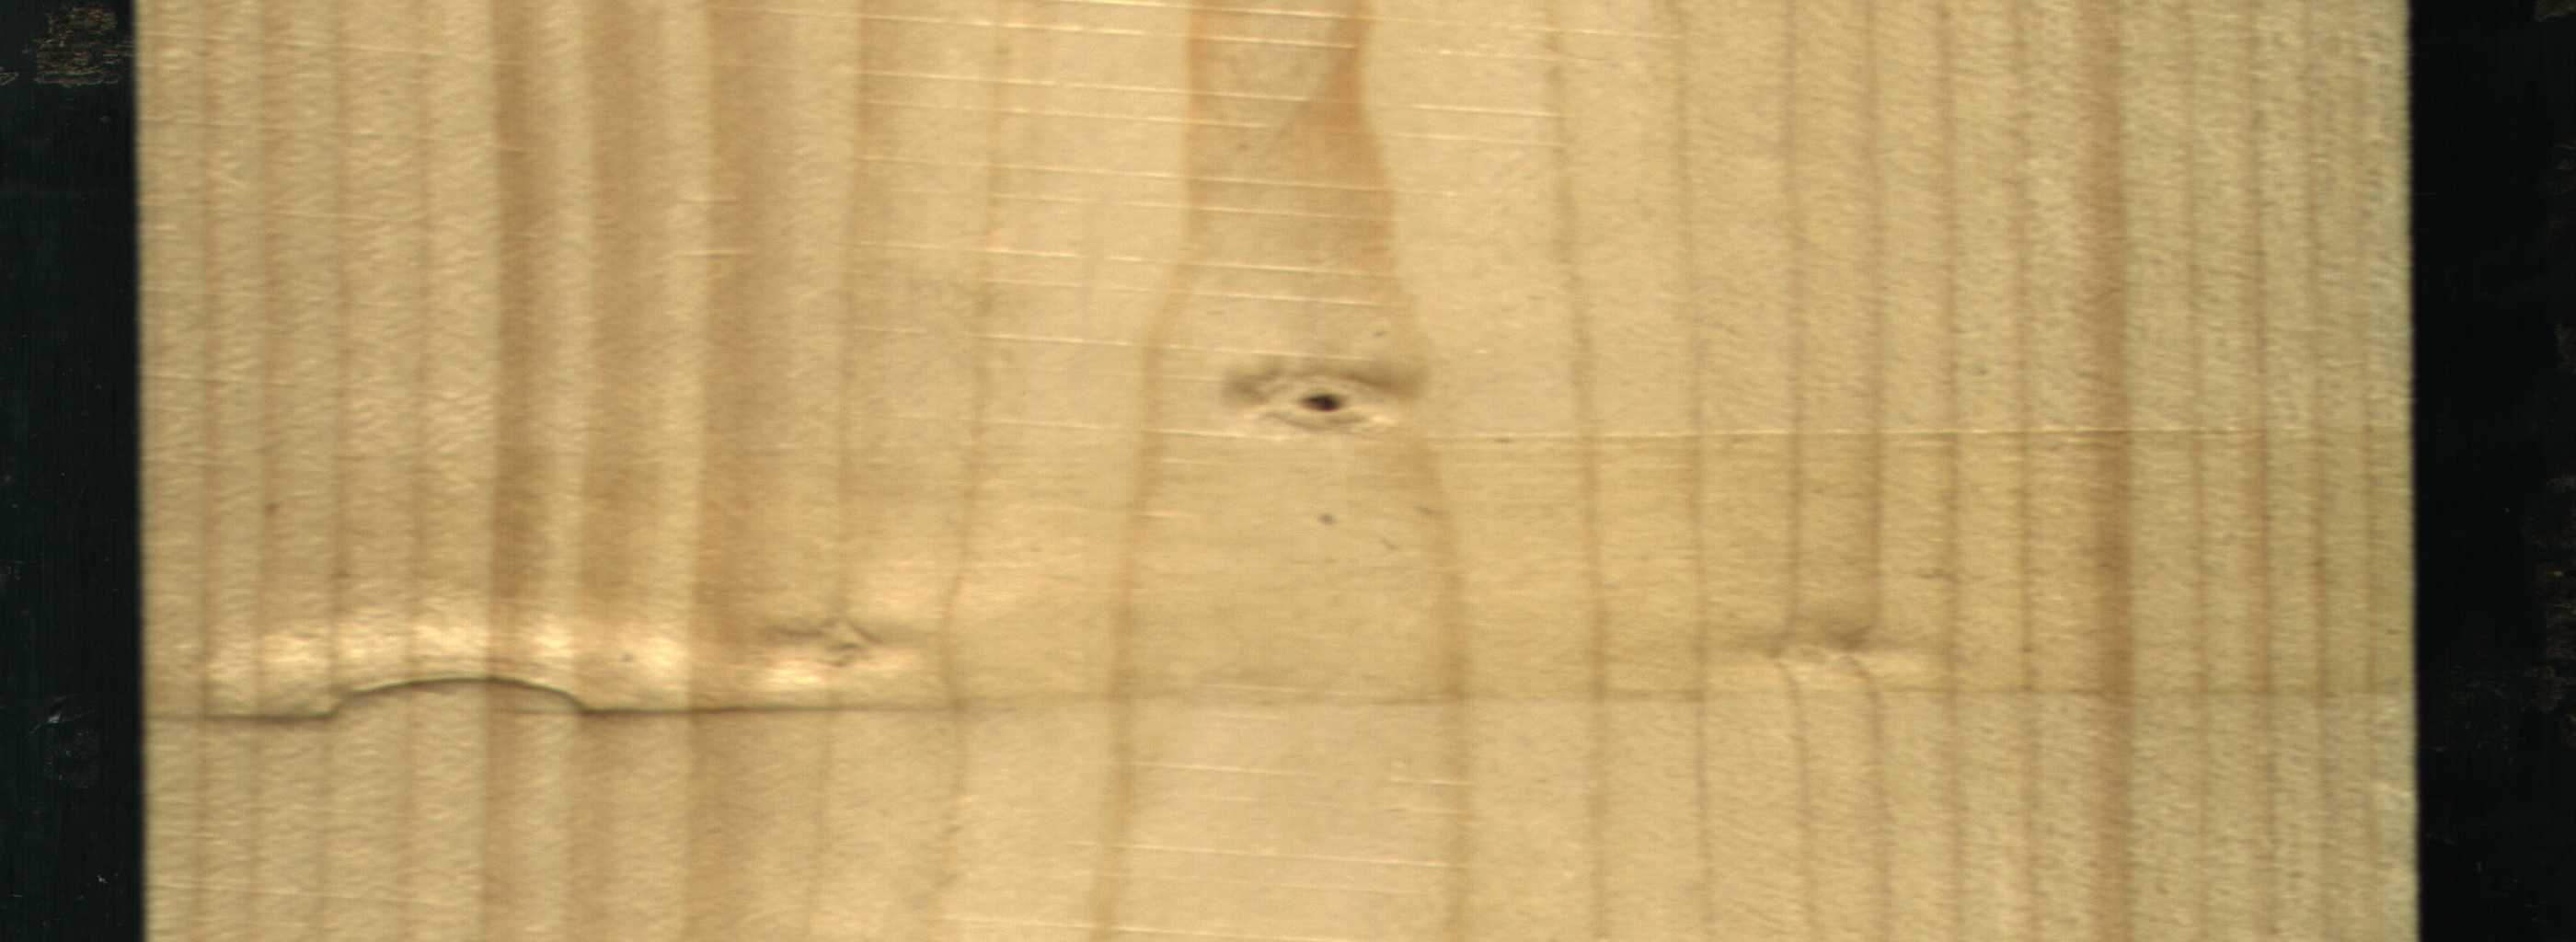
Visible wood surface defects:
Live_Knot